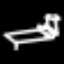
Label: bed